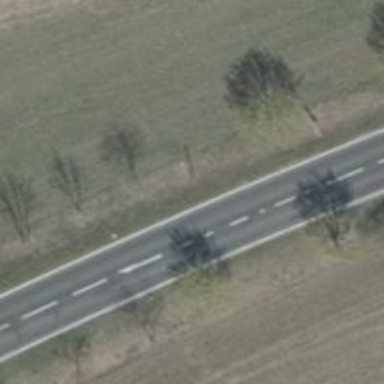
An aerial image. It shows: Secondary road with asphalt surface.